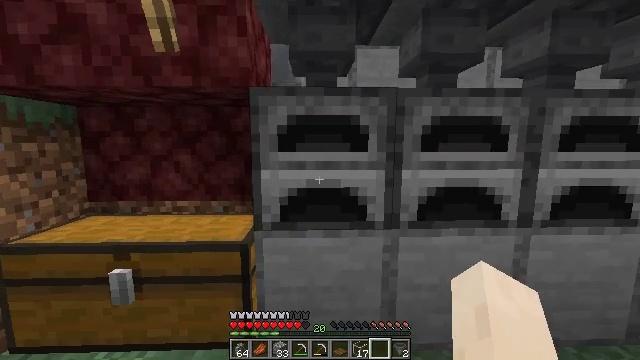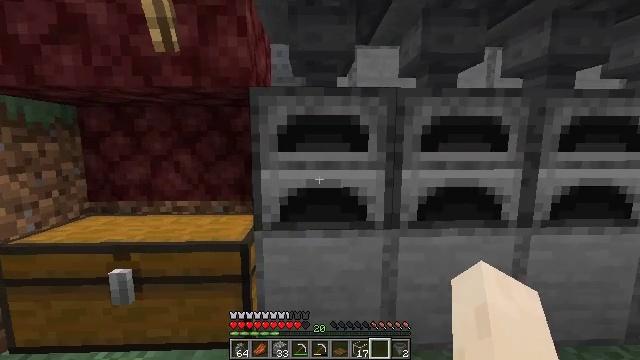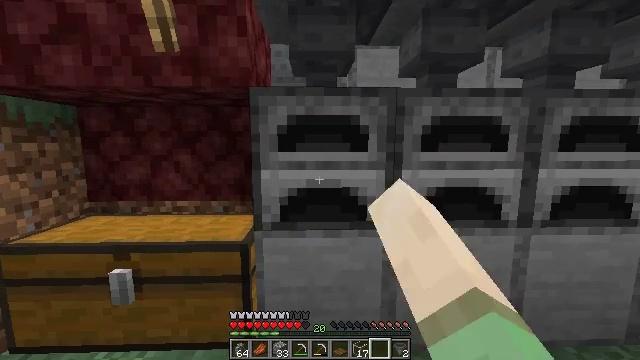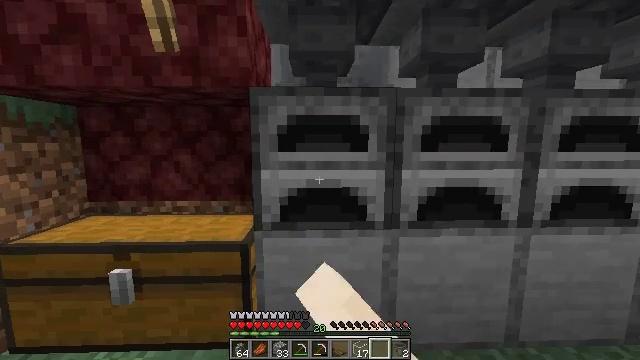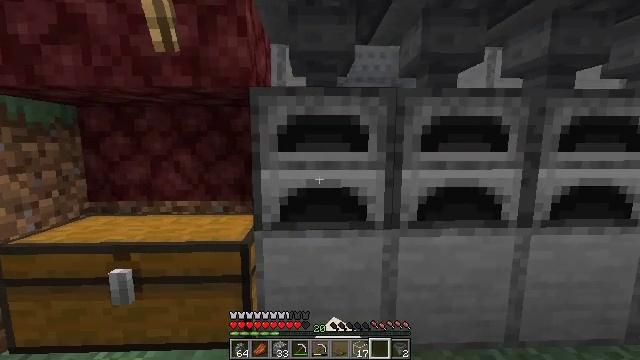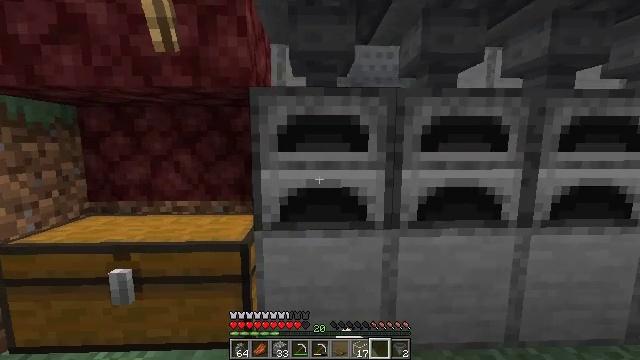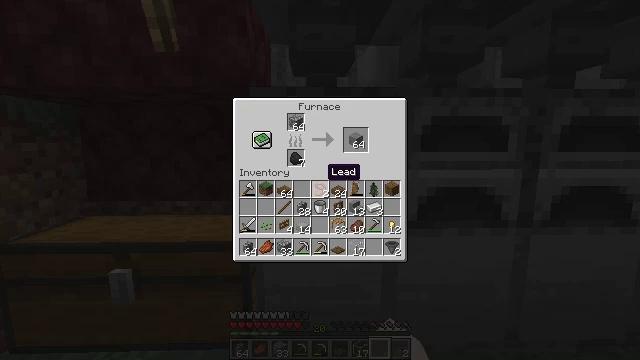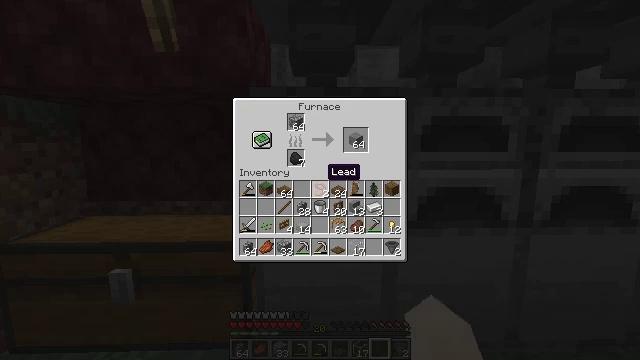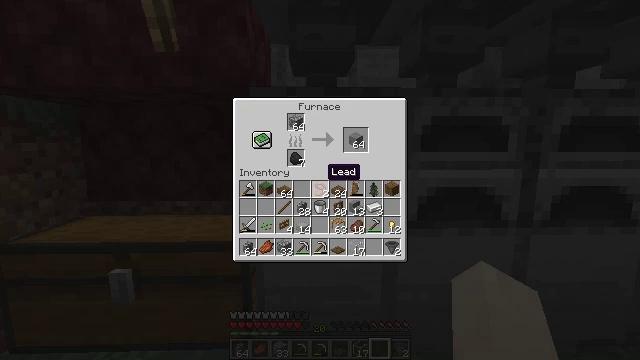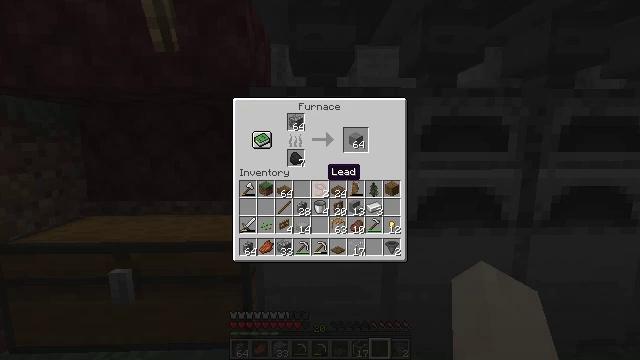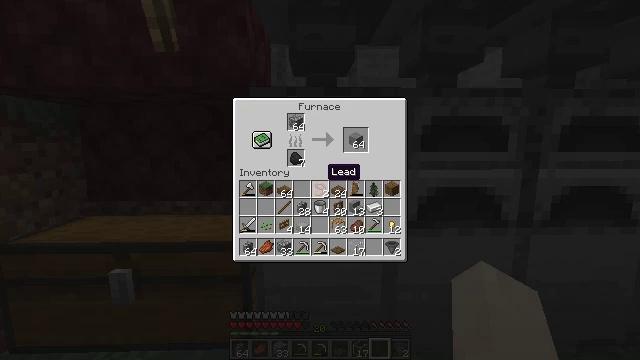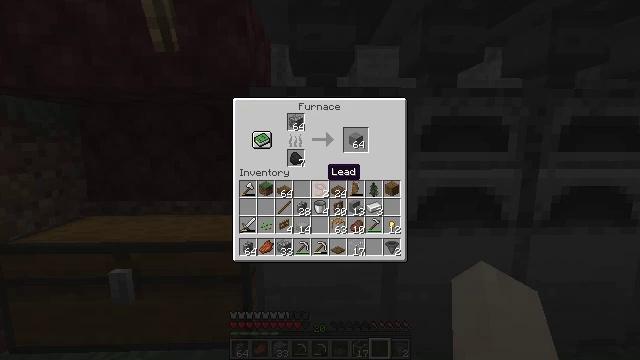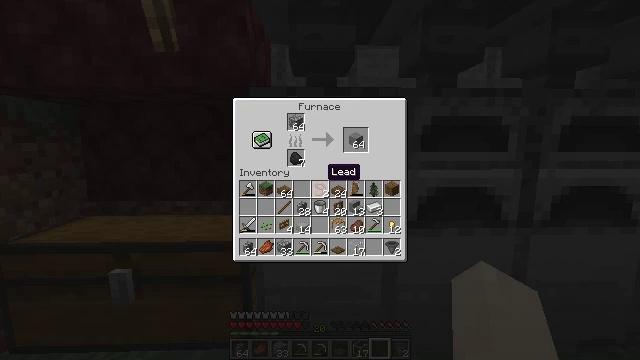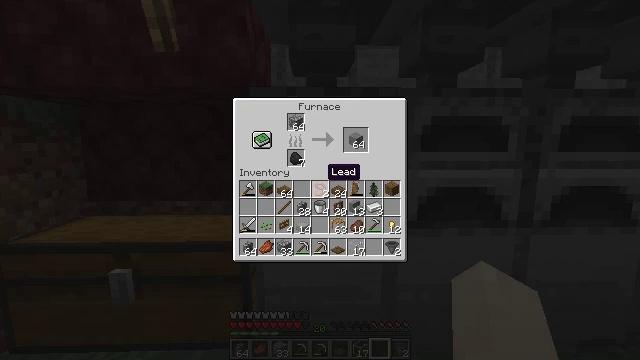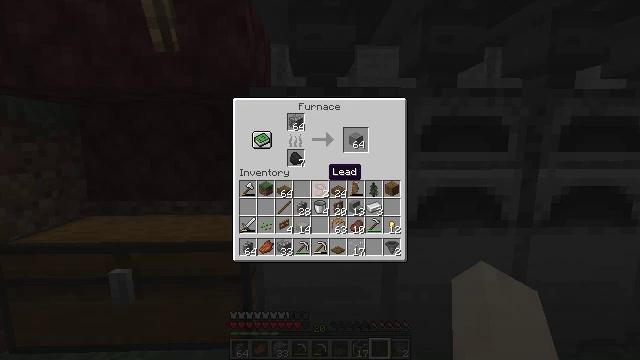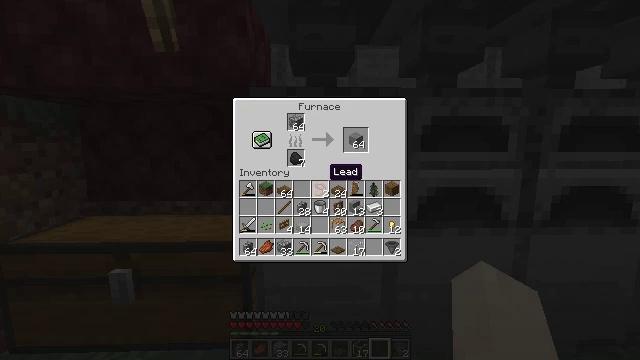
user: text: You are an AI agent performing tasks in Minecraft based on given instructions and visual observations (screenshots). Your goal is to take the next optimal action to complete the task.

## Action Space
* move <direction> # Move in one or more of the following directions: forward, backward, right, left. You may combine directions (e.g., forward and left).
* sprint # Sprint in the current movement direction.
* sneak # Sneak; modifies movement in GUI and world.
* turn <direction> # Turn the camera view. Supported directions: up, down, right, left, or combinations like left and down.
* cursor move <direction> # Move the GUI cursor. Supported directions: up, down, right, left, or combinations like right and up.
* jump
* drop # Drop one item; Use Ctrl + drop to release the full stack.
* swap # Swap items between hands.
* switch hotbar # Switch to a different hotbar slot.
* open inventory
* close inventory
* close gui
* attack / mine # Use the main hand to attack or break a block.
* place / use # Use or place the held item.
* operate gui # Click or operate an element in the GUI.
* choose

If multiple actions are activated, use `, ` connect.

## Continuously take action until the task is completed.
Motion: motion action
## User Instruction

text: craft item air
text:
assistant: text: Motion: use / place
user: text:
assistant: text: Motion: use / place
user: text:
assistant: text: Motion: use / place
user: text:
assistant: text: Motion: use / place
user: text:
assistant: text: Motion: no_op
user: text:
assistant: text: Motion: no_op
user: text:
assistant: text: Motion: no_op
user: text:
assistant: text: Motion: no_op
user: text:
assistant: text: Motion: no_op
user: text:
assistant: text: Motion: no_op
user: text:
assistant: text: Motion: no_op
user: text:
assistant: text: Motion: no_op
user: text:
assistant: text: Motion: no_op
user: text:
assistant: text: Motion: no_op
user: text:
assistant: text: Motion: no_op
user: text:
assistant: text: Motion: no_op
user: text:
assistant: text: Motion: turn right
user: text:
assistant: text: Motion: turn right
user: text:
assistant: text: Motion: no_op
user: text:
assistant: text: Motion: sneak
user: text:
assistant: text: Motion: sneak, turn up
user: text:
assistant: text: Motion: sneak
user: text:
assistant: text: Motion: sneak
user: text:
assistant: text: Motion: sneak
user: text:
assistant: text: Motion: sneak
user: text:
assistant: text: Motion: sneak
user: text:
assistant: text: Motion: sneak
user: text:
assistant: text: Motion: sneak
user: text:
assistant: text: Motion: sneak
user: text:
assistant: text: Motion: sneak